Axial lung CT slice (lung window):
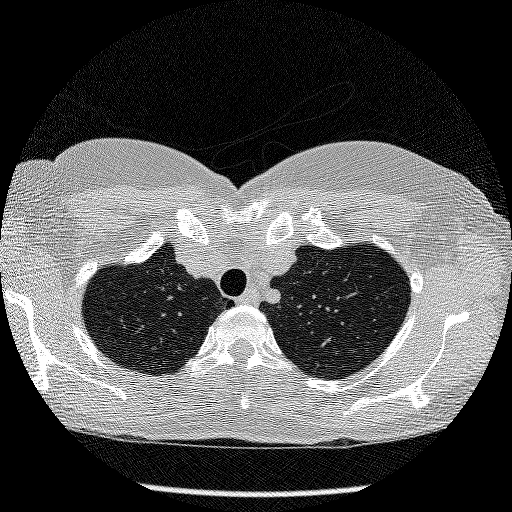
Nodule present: no